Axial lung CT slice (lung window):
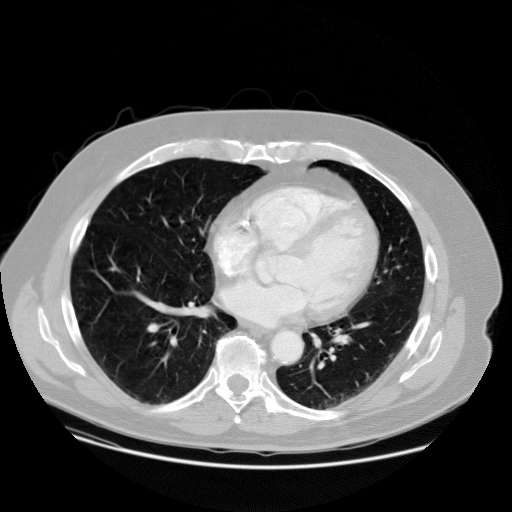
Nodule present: no